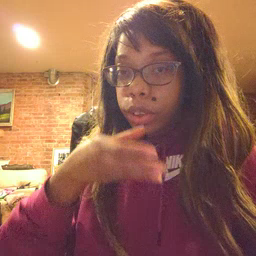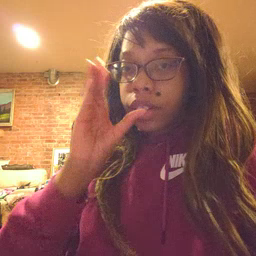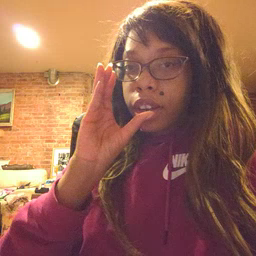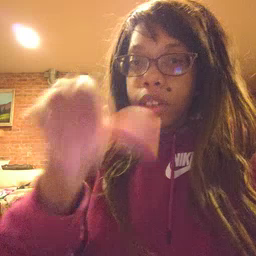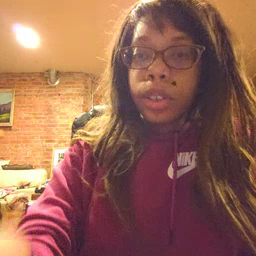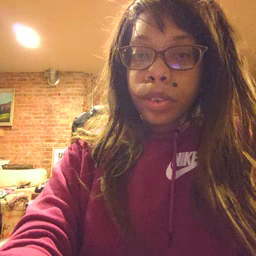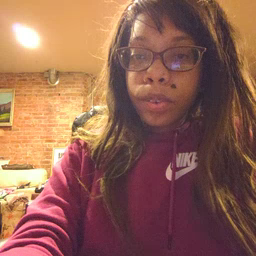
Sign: drink